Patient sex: F
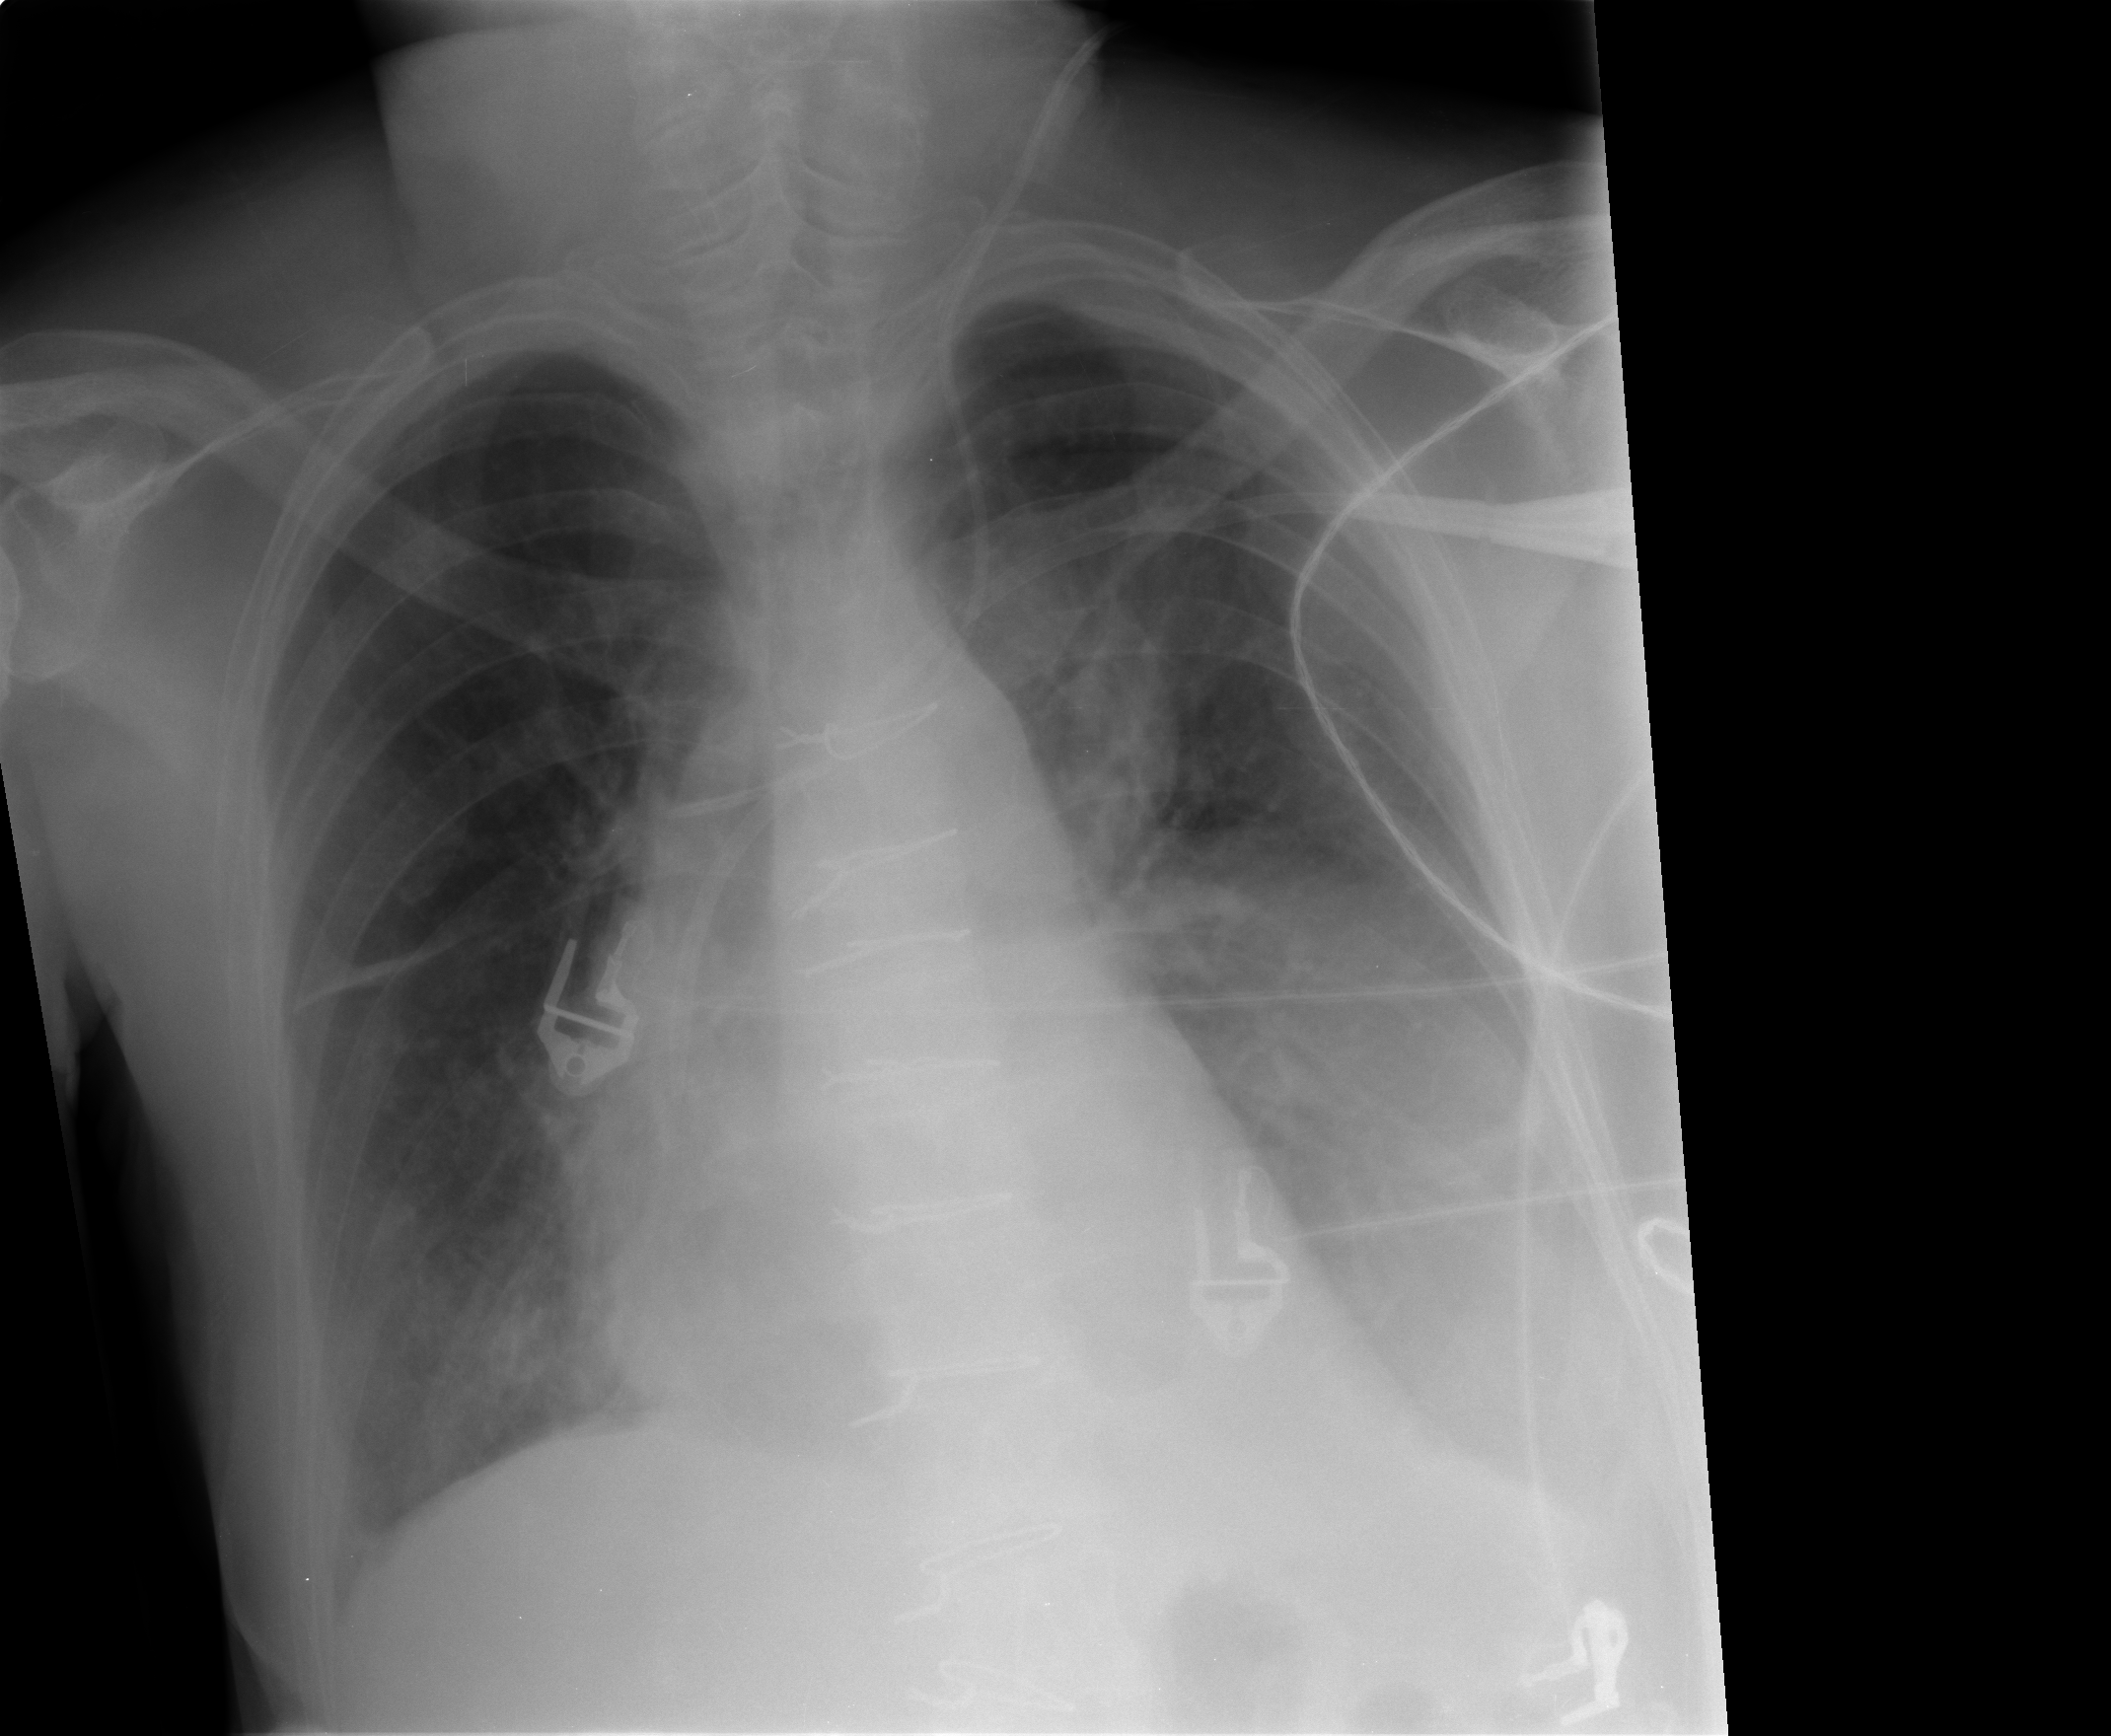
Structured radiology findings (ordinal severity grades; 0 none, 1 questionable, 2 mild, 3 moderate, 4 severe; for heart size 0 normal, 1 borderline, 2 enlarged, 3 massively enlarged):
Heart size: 0
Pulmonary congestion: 1
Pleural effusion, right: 0
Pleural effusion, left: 2
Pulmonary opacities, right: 0
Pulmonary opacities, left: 0
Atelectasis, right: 1
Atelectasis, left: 2